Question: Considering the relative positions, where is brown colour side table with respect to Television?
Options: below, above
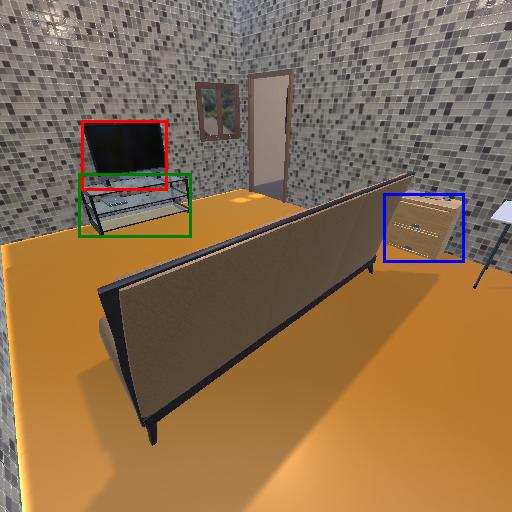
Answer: below